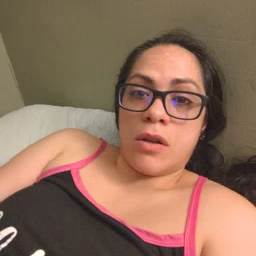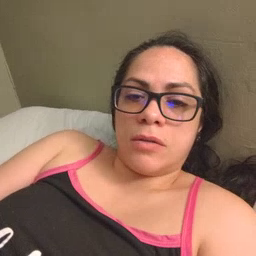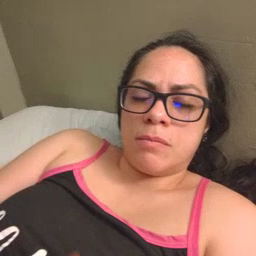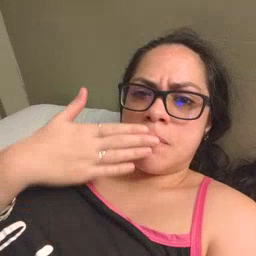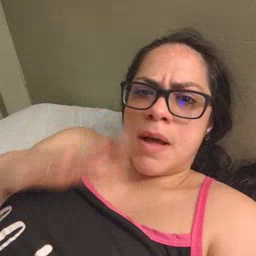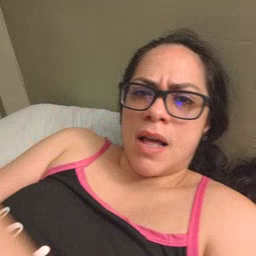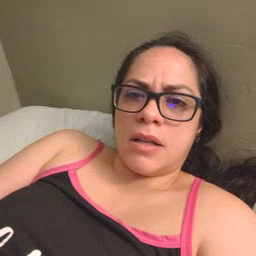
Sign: bad